Question: I've managed to make the following bar plot using matplotlib.pyplot.

The plot comes from an aggregated PANDAS DataFrame, printed below. Note that each bar in the bar-plot corresponds to a value in the 'mean' column. Also note that the values are zero, but that PANDAS outputs '0' and '-0' when floats are very small.
'''
Group Local Global Attn mean
ASub LD GD Attn -0
Dist -0
GS Attn -0
Dist -0
LS GD Attn -0
Dist -0
GS Attn -0
Dist -0
DSub LD GD Attn -0
Dist 0
GS Attn -0
Dist -0
LS GD Attn -0
Dist -0
GS Attn -0
Dist -0
'''
I would like to label the x-axis of my bar plot hierarchically, in a manner corresponding to the labels above. In other words, the left half of the x-axis corresponds to the 'ASub' group. The left half of the 'ASub' group corresponds to the 'LD' level of the 'Local' factor, and so on...
Can this be done?
I think I should probably clarify exactly what I want. I'd like for there to be several labels, progressing from most general (Group) to most specific (Attn), similar to the organization on the left 4 columns of the DataFrame above.
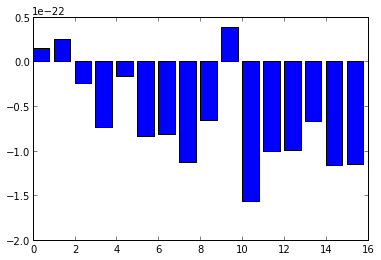
Answer: On master this is implemented (i used random data for 'mean'), see image at the bottom.
If you prefer not to upgrade you can also set it manually:
'''
In [143]: ax = df.plot(kind='bar')
In [144]: ax.set_xticklabels(['|'.join(t) for t in df.index])
'''

EDIT:
'''
In [167]: ax = df.plot(kind='bar')
In [168]: ax.set_xticklabels(df.index.format(names=False))
'''